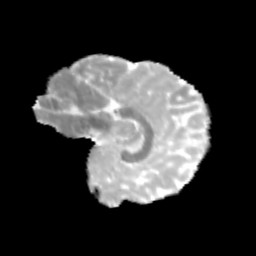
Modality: MD
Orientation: sagittal
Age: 11
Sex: female
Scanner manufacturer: siemens
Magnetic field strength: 3 T
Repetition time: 3.8 s
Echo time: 0.07 s